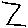
Label: zigzag